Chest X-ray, PA view. Patient: 69 years old, sex M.
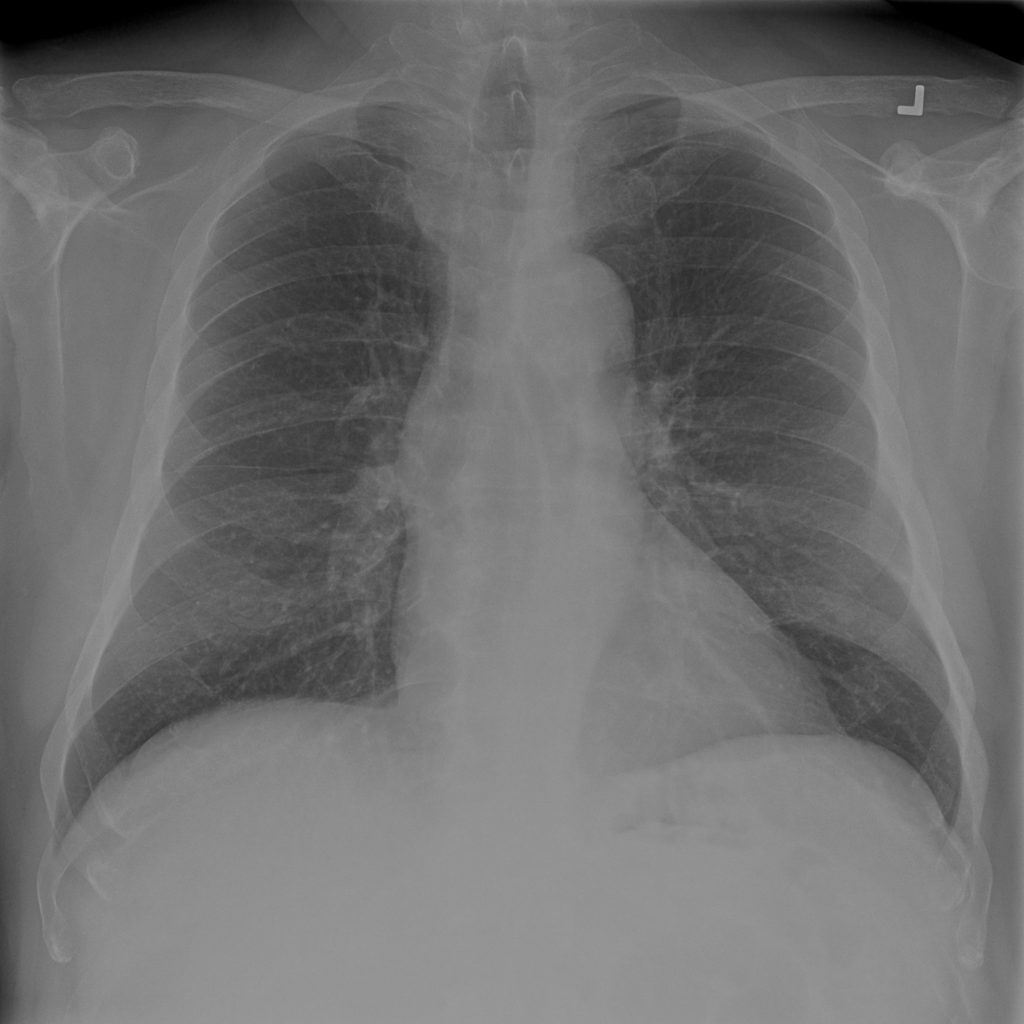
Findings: No Finding